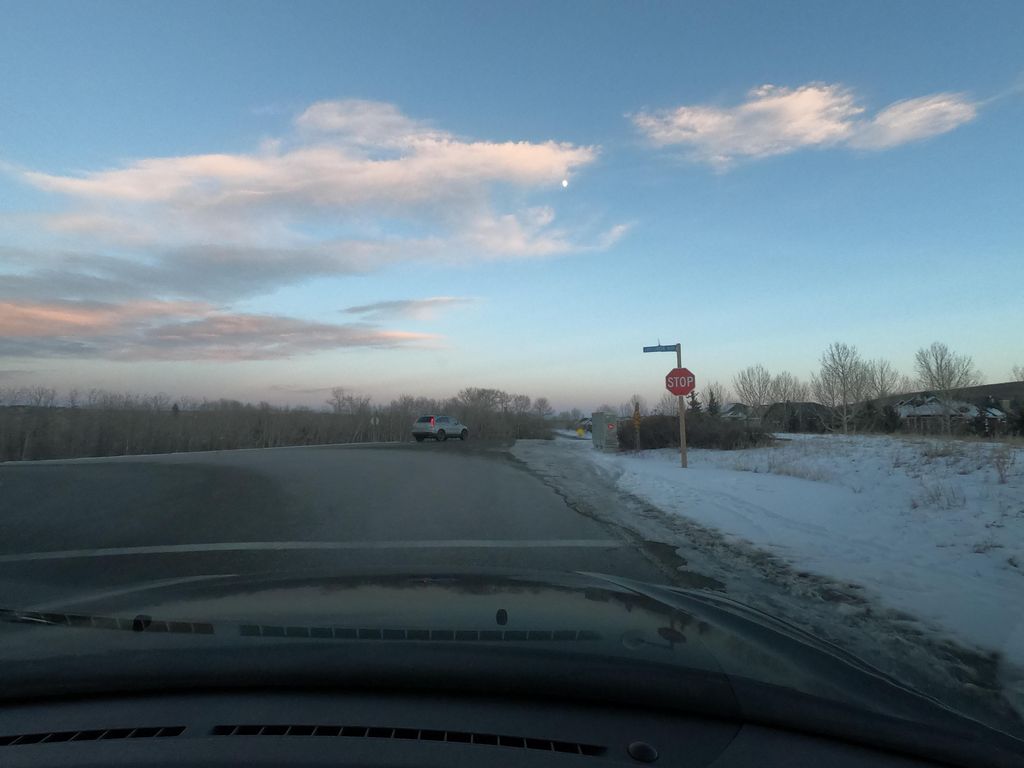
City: calgary